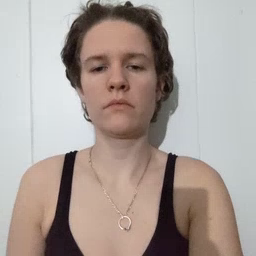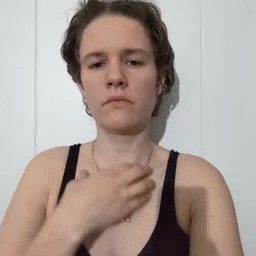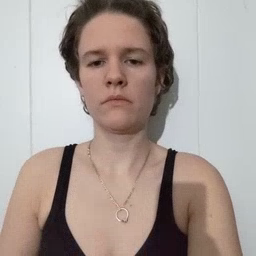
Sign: hungry